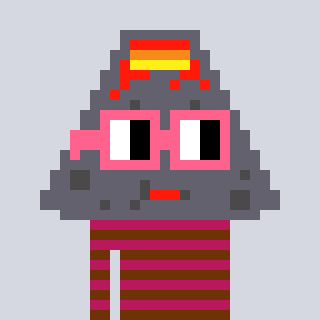
a pixel art character with square pink glasses, a volcano-shaped head and a darkpink-colored body on a cool background